Question: Been struggling to come up with a solution to return a rectangle representing the actual intersection between two rectangles.
What I am looking for is much like this:
<URL>
As the picture shows I would like to have the rectangle colored in green returned from an intersection between two rectangles. Not some boolean value true or false.

I will accept a code sample or just plain theory as an answer. Thanks in advance!
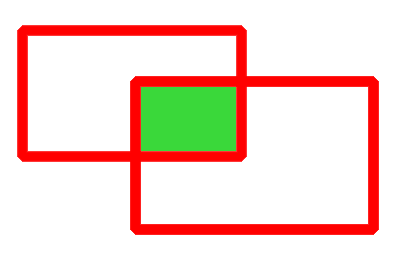
Answer: '''
r3.minX = max(r1.minX, r2.minX);
r3.maxX = min(r1.maxX, r2.maxX);
r3.minY = max(r1.minY, r2.minY);
r3.maxY = min(r1.maxY, r2.maxY);
'''
Converting to and from your actual representation of Rectangle is an exercise for the reader.
If 'r3.minX > r3.maxX || r3.minY > r3.maxY', there is no intersection. Otherwise, if 'r3.minX == r3.maxX || r3.minY == r3.maxY', the resulting rectangle is degenerate. Otherwise, you have an actual intersection with positive area.